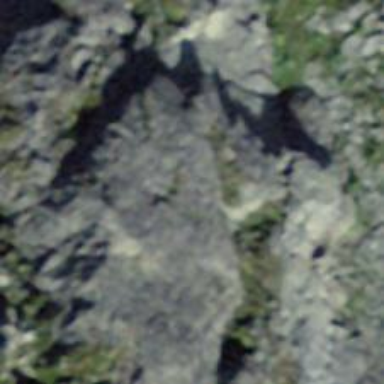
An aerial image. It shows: Natural cliff.